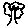
Label: tree